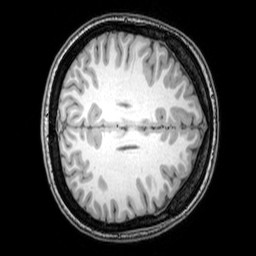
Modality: T1w
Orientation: axial
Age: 22
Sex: female
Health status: healthy
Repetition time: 0.081 s
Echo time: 0.037 s